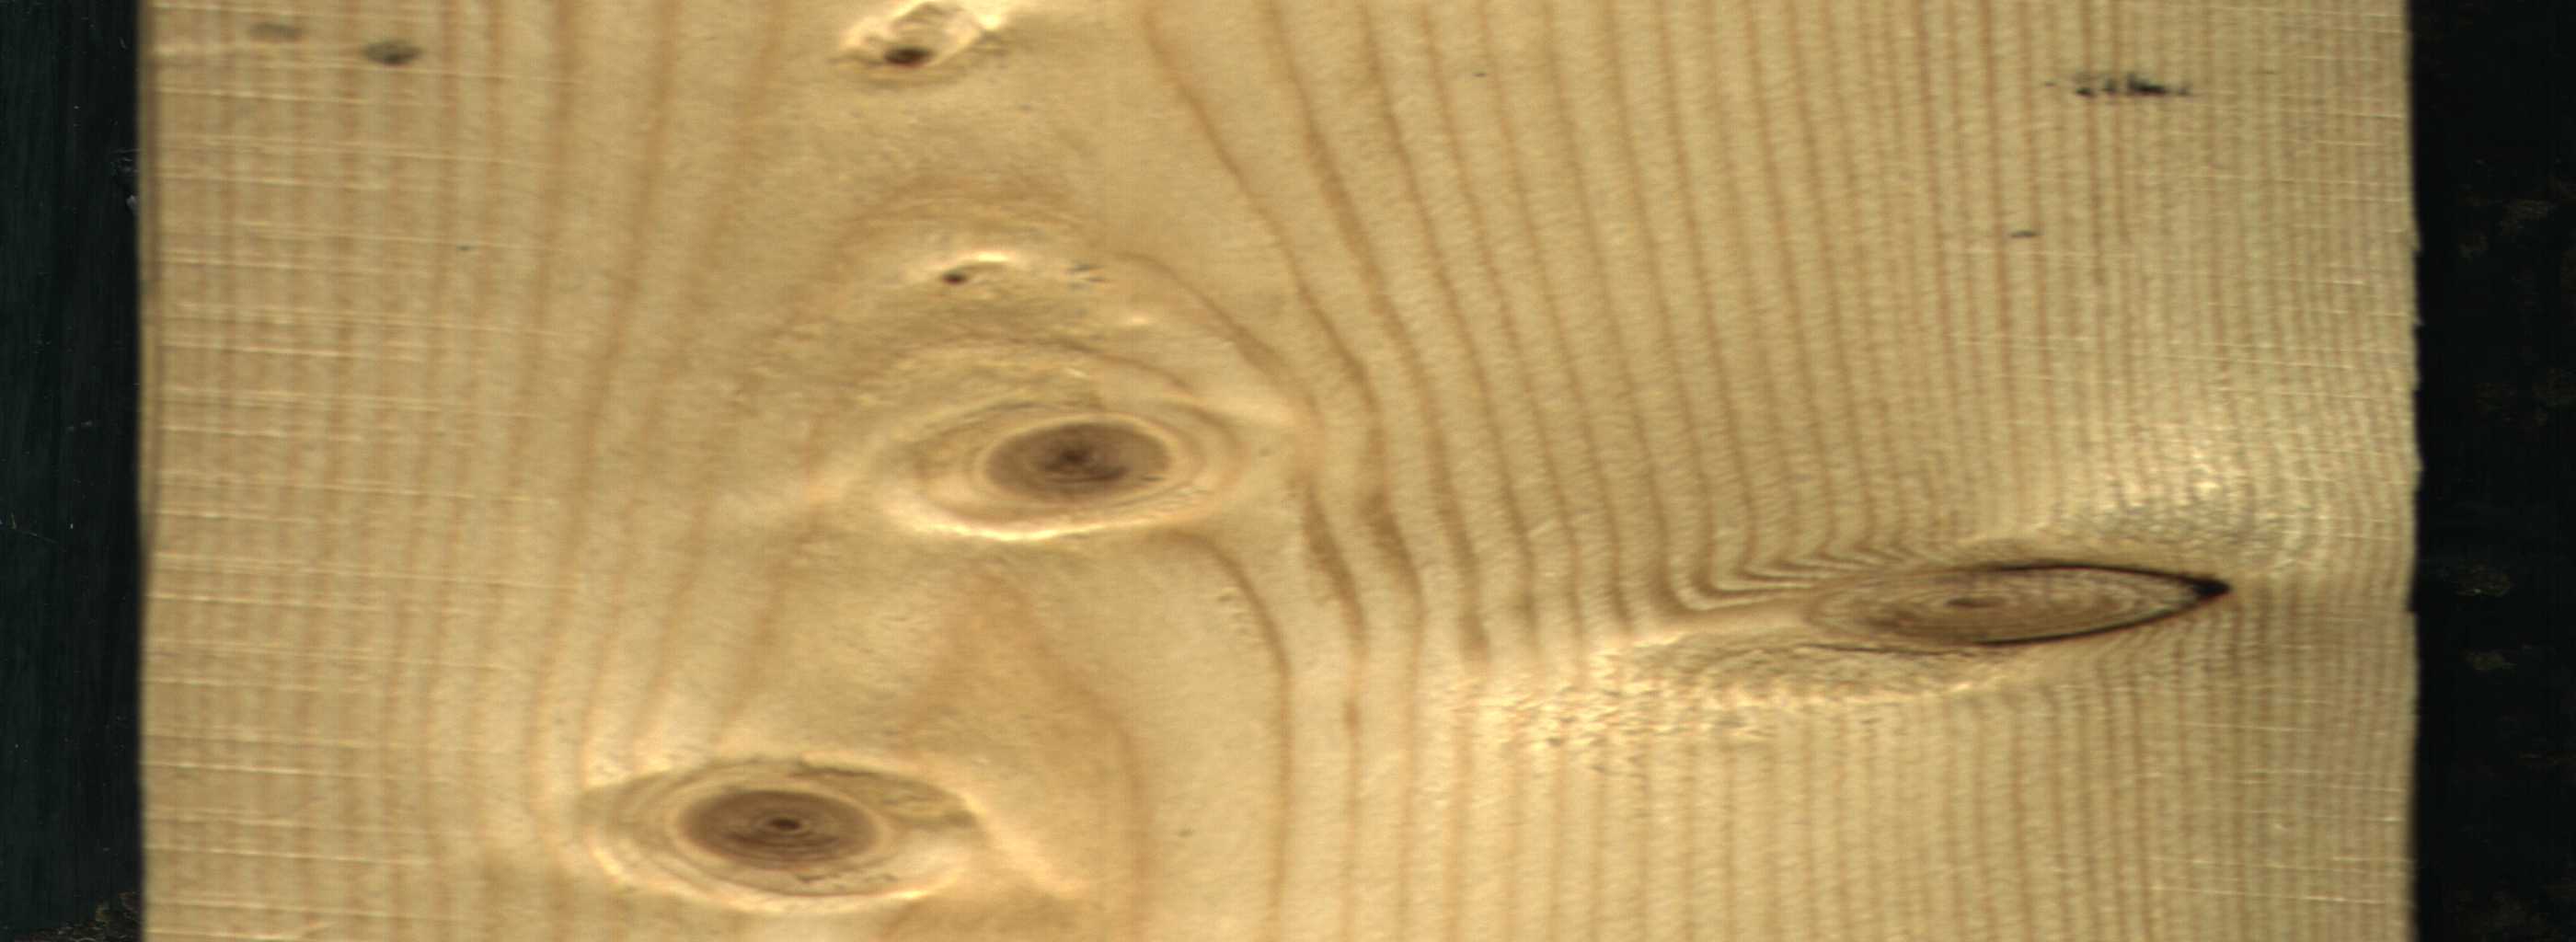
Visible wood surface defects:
Dead_Knot
Live_Knot
Live_Knot
Live_Knot